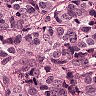
Metastatic tissue present: yes